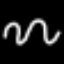
Label: squiggle